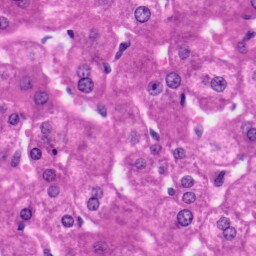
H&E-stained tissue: Liver